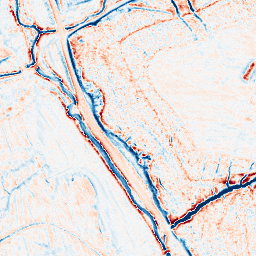
Category: edge_preserving
Decomposition family: anisotropic_diffusion
Decomposition parameters: iterations: 50
kappa: 50
gamma: 0.05
Upsampling method: bicubic
Upsampling parameters: scale: 8
Upsampling scale: 8